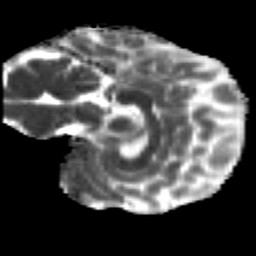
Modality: MD
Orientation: sagittal
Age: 36
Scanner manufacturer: siemens
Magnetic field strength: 3 T
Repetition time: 2.2 s
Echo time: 0.084 s